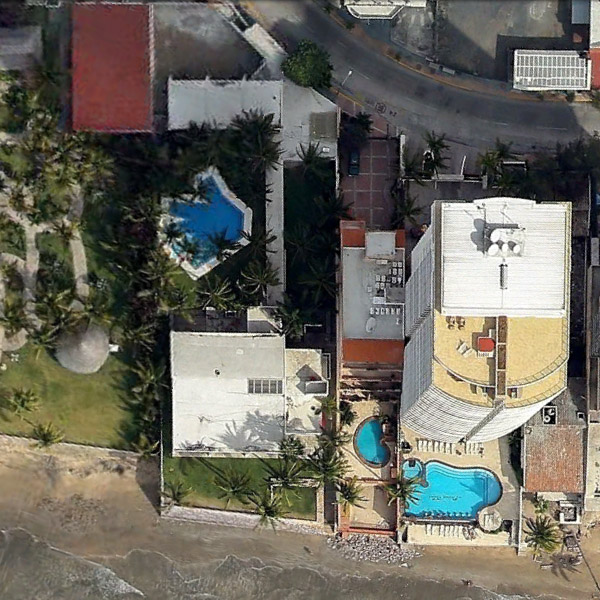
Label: Resort